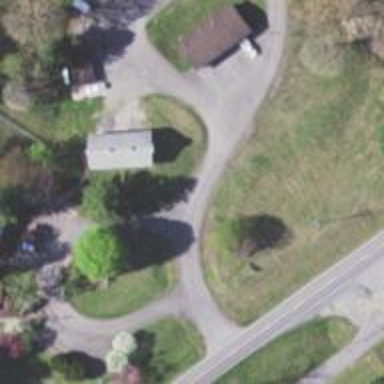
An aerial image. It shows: Driveway leading to service road.